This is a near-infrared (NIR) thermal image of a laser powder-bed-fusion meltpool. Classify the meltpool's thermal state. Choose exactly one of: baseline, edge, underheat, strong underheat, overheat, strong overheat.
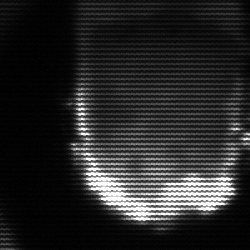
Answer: baseline